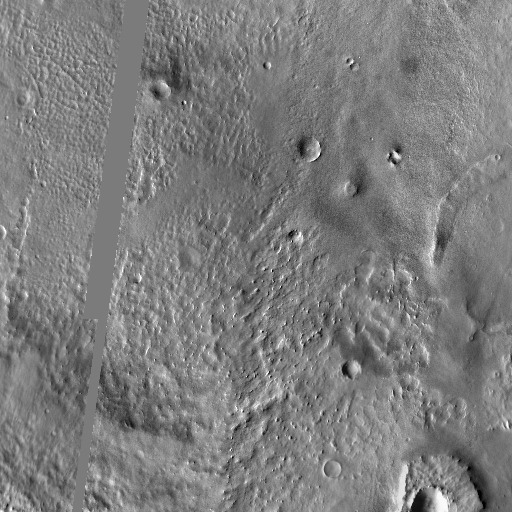
Crater classes present: Background, Other, Buried, Secondary